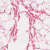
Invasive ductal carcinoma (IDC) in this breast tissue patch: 0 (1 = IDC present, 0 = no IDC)